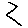
Label: zigzag